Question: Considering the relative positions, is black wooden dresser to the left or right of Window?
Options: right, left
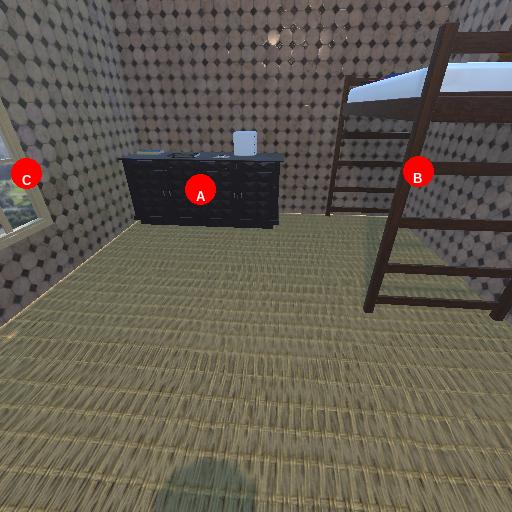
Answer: right